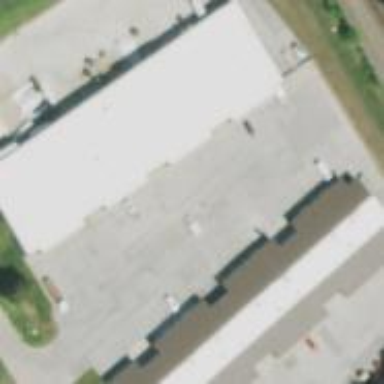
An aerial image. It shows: Industrial building.